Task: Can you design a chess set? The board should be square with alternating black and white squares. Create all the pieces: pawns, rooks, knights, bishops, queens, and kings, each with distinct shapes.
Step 4569:
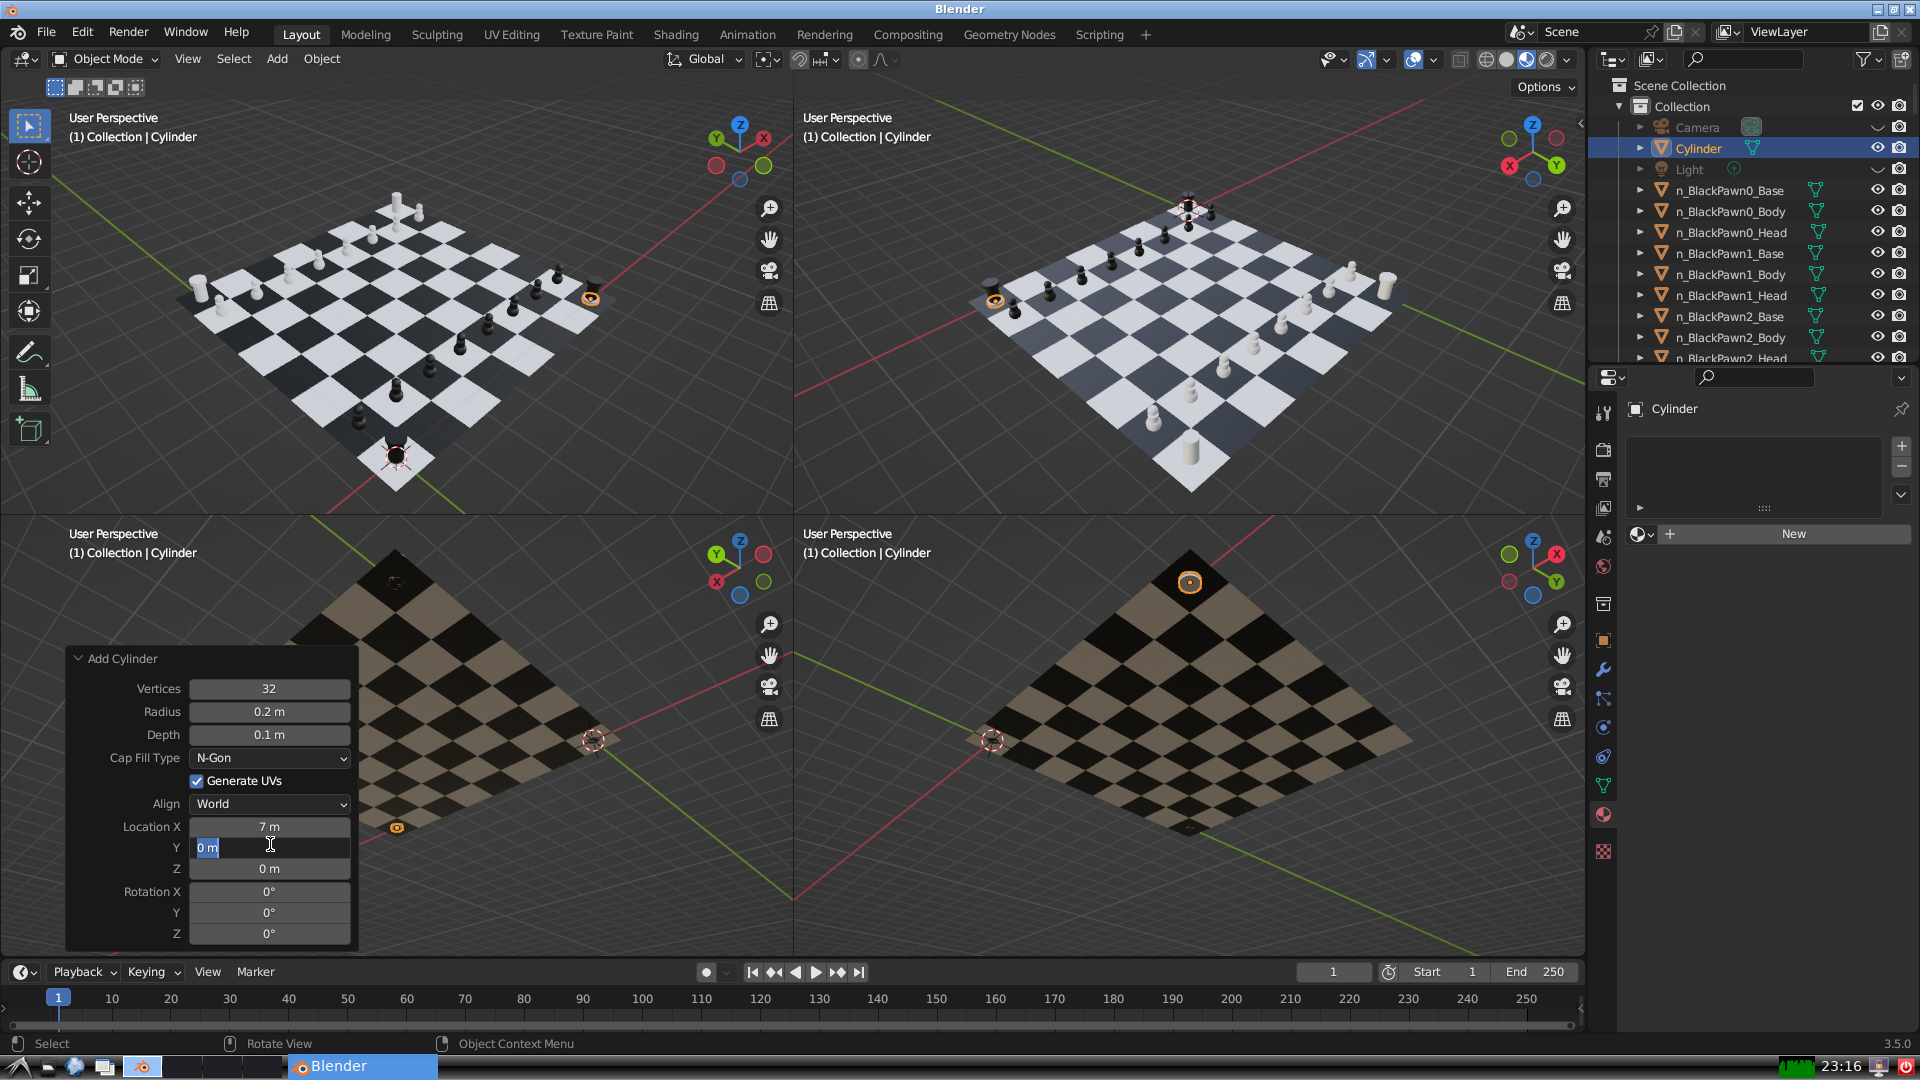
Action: input_text: 7.0